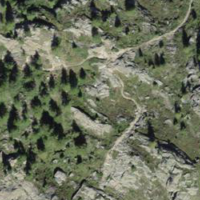
EUNIS habitat code: 31
Species observed at this site:
Vaccinium uliginosum
Aster alpinus